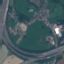
Land use / land cover class: Highway